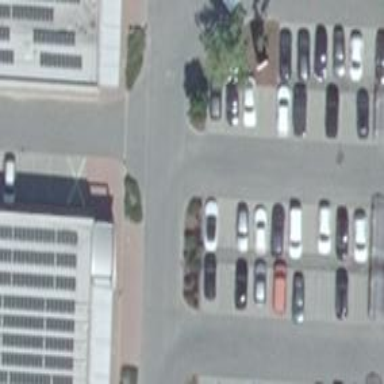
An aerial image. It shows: Parking aisle with diagonal parking lanes. The surface of the road is asphalt.